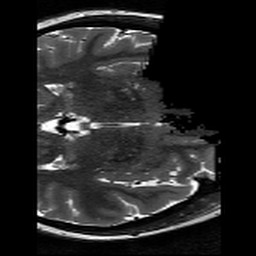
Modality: T2w
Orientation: axial